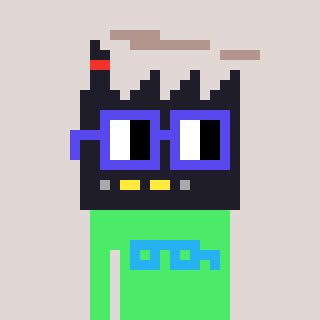
a pixel art character with square blue glasses, a factory-shaped head and a teal-colored body on a warm background